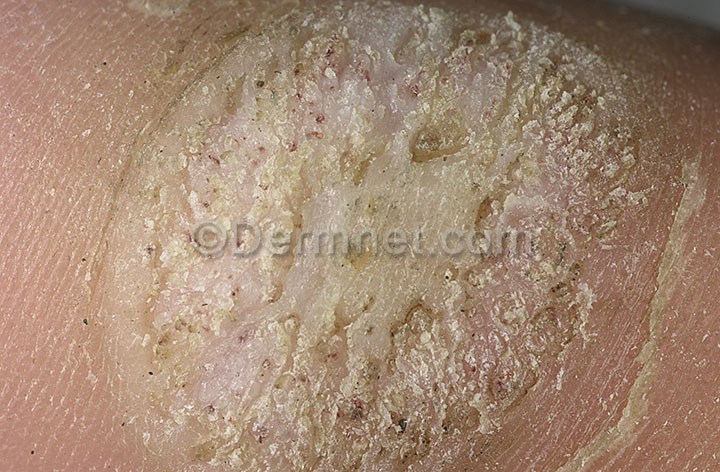
Disease: Warts Molluscum and other Viral Infections